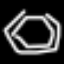
Label: octagon